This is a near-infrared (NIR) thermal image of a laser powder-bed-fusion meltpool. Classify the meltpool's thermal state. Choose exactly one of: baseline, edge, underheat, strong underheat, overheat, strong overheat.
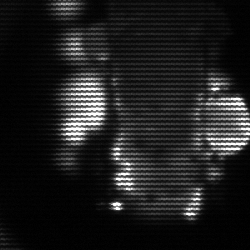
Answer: strong underheat